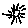
Label: sun